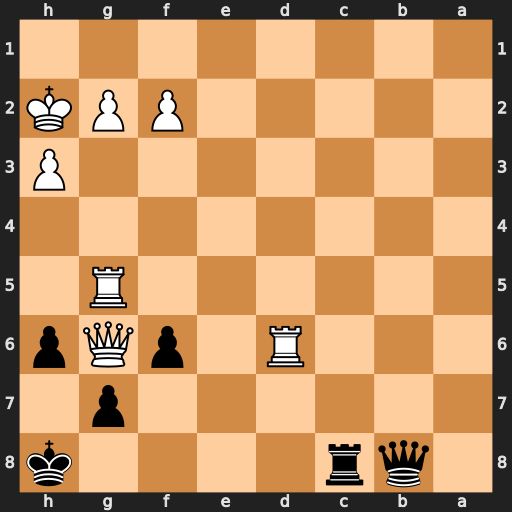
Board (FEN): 1qr4k/6p1/3R1pQp/6R1/8/7P/5PPK/8
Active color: b
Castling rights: -
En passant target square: -
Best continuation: hxg5 Qh5+ Kg8 Qd1 Rd8 Qb3+ Qxb3